Field crop: maize
Growth stage: 2
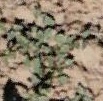
Species: convolvulus